Question: how can i differentiate multiple rows with same class using javascript? i've searched it but it shows only jquery and i know nothing about it.
my rows always shows the amount in inventory of the last product selected like this example in this pic the example

here's what i wrote as js function:'
'''
function showAmount(variable)
{
this.product = variable;
if(product == '')
{
document.getElementsByClassName('qte').innerHTML = " ";
}else
{
const xmlhttp = new XMLHttpRequest();
var table = document.getElementById('tbody');
//var rows = table.rows.length;
//console.log(rows);
var rows = document.getElementsByClassName('qte');
console.log(rows[1]);
xmlhttp.onload = function(){
myObj = JSON.parse(this.responseText);
for(var j = 0; j < rows.length; j++)
{
for (var i = 0; i < myObj.length; i++)
{
if(product === myObj[i]['NomArt'])
{
rows[j].innerHTML = myObj[i]['Qte'];
}
}
}
}
xmlhttp.open("GET", "templates/Client/products.json", "true");
xmlhttp.send();
}
}
'''
'this function add rows to the table'
'''
function addItem() {
items++;
// code...
var html = "<tr>";
html += "<td><input type='text' class='form-control' name='product[]' list='produit' id='pick' onchange='showAmount(this.value)' ><datalist id='produit'> <?php foreach ($productinfo as $req) { ?><option value='<?php echo $req['NomArt']; ?>'><?php echo $req['NomArt']; } ?></option></datalist></td>";
html += "<td class='text-center qte'></td>";
html += "<td><input type='number' class='form-control' name='qte[]'></td>";
html += "<td><button type='button' class='btn btn-danger' onclick='remove(this);'><i class='fa fa-close'></i></button></td>";
html += "</tr>";
var row = document.getElementById("tbody").insertRow();
row.innerHTML = html;
}
'''
'
And i couldn't understand others exactly as they showed jquery with Ids and stuff. is there a way to do it with php cuz php approach also gave the same results showing the amount of the last product that's why i took javascript approach but couldn't get a handle of it.
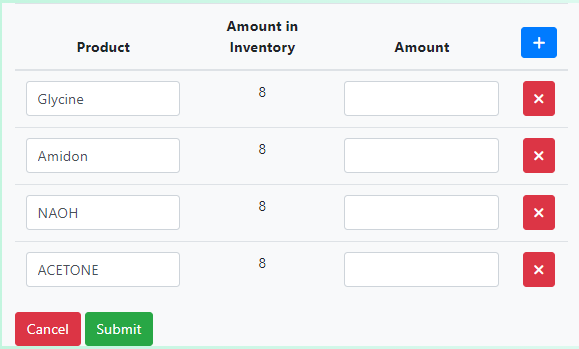
Answer: It would help to see your response, but I think the problem is that you're checking one product and updating all rows. You need to identify which row to update, and if your user puts the same product name in two different rows, your system will be confused, so start by changing your function call to onChange="showAmount(this)", so you're passing a DOM element rather than text.
'''
function ShowAmount(productInput) {
const xmlhttp = new XMLHttpRequest();
xmlhttp.onload = function() {
myObj = JSON.parse(this.responseText);
row = productInput.parentElement.closest('tr'); // find the table row
let i = myObj.map(item => item.NomArt).indexOf(productInput.value); // find matching data in response
row.getElementsByClassName('qte')[0].innerHTML = myQbj[i].Qte // update the row
}
xmlhttp.open("GET", "templates/Client/products.json", "true");
xmlhttp.send();
}
'''
Of course, you're downloading the entire product catalogue every time the user makes a single change. If your database is large, this is very inefficient. You'd be better updating your back end to return data on a specified product.
'''
xmlhttp.open("GET", "templates/Client/products.json?product="+productInput.value, "true");
'''